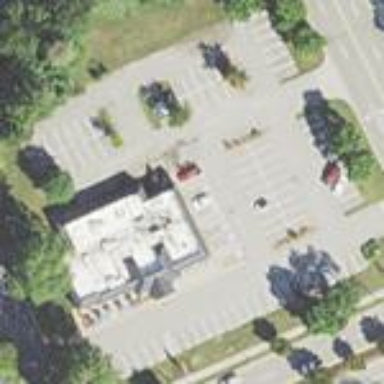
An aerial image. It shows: Retail area.